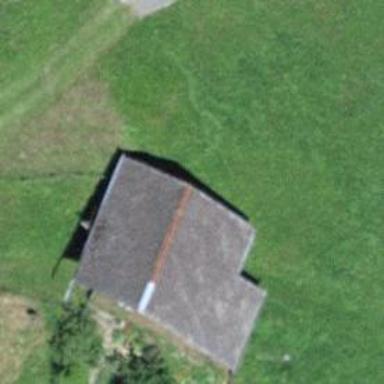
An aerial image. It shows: Barn.